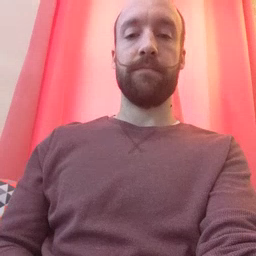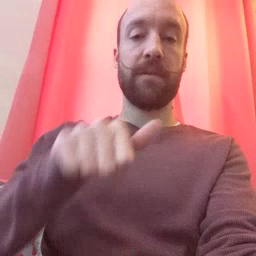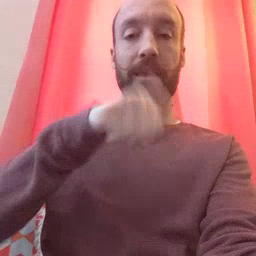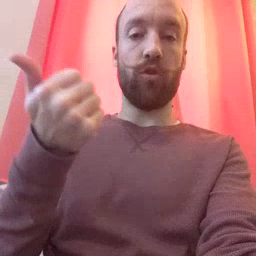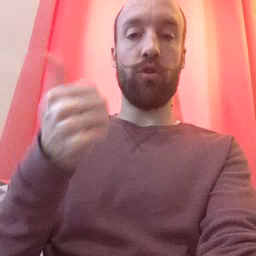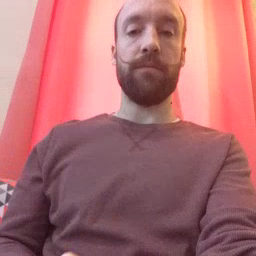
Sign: another